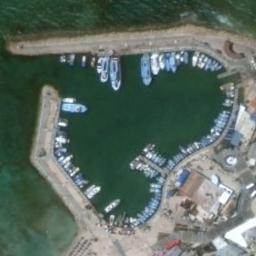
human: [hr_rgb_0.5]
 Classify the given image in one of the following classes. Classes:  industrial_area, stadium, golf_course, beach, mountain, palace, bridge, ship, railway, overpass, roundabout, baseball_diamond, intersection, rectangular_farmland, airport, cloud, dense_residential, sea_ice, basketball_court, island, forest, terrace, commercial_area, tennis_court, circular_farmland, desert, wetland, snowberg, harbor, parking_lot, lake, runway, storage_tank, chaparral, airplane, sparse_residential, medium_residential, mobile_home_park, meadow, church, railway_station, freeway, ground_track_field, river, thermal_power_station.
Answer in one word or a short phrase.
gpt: harbor